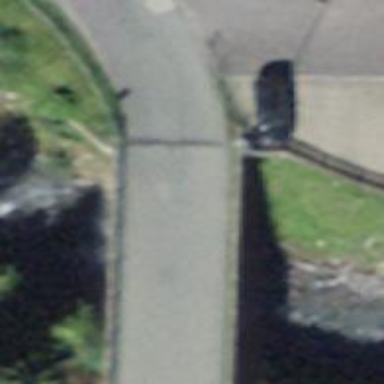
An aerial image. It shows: Residential road with bridge.